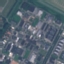
Land use / land cover: Industrial